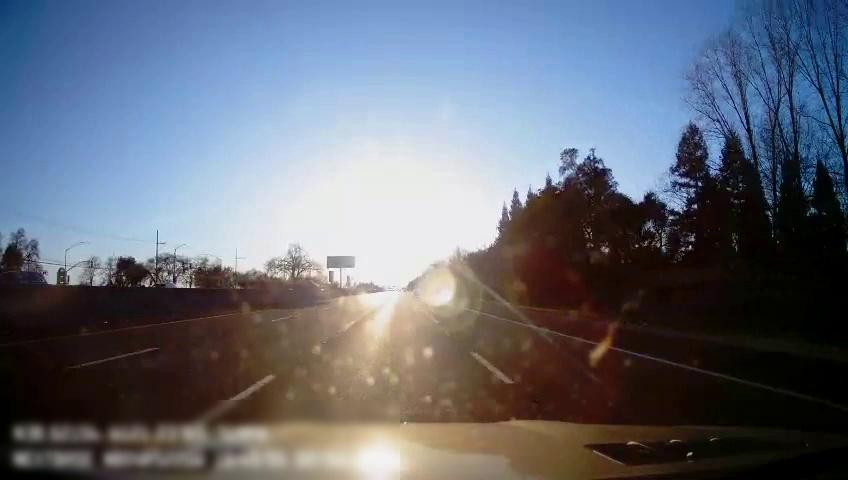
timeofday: Day
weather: Sunny
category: Drivable Space
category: Vehicles | SUV
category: Vehicles | SUV
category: Lanes | Alternate Lane
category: Lanes | Alternate Lane
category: Lanes | Current Lane
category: Lanes | Current Lane
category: Lanes | Alternate Lane
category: Traffic | Signs